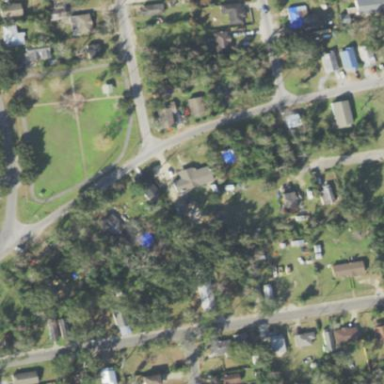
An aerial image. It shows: This residential area consists of single-family homes.